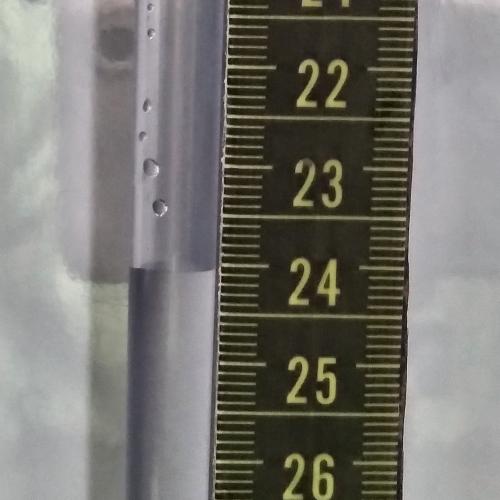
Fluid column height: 24.0 cm